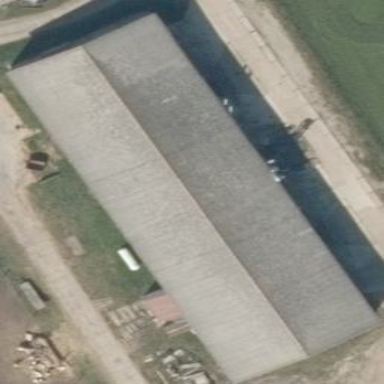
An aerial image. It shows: Industrial building.